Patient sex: M
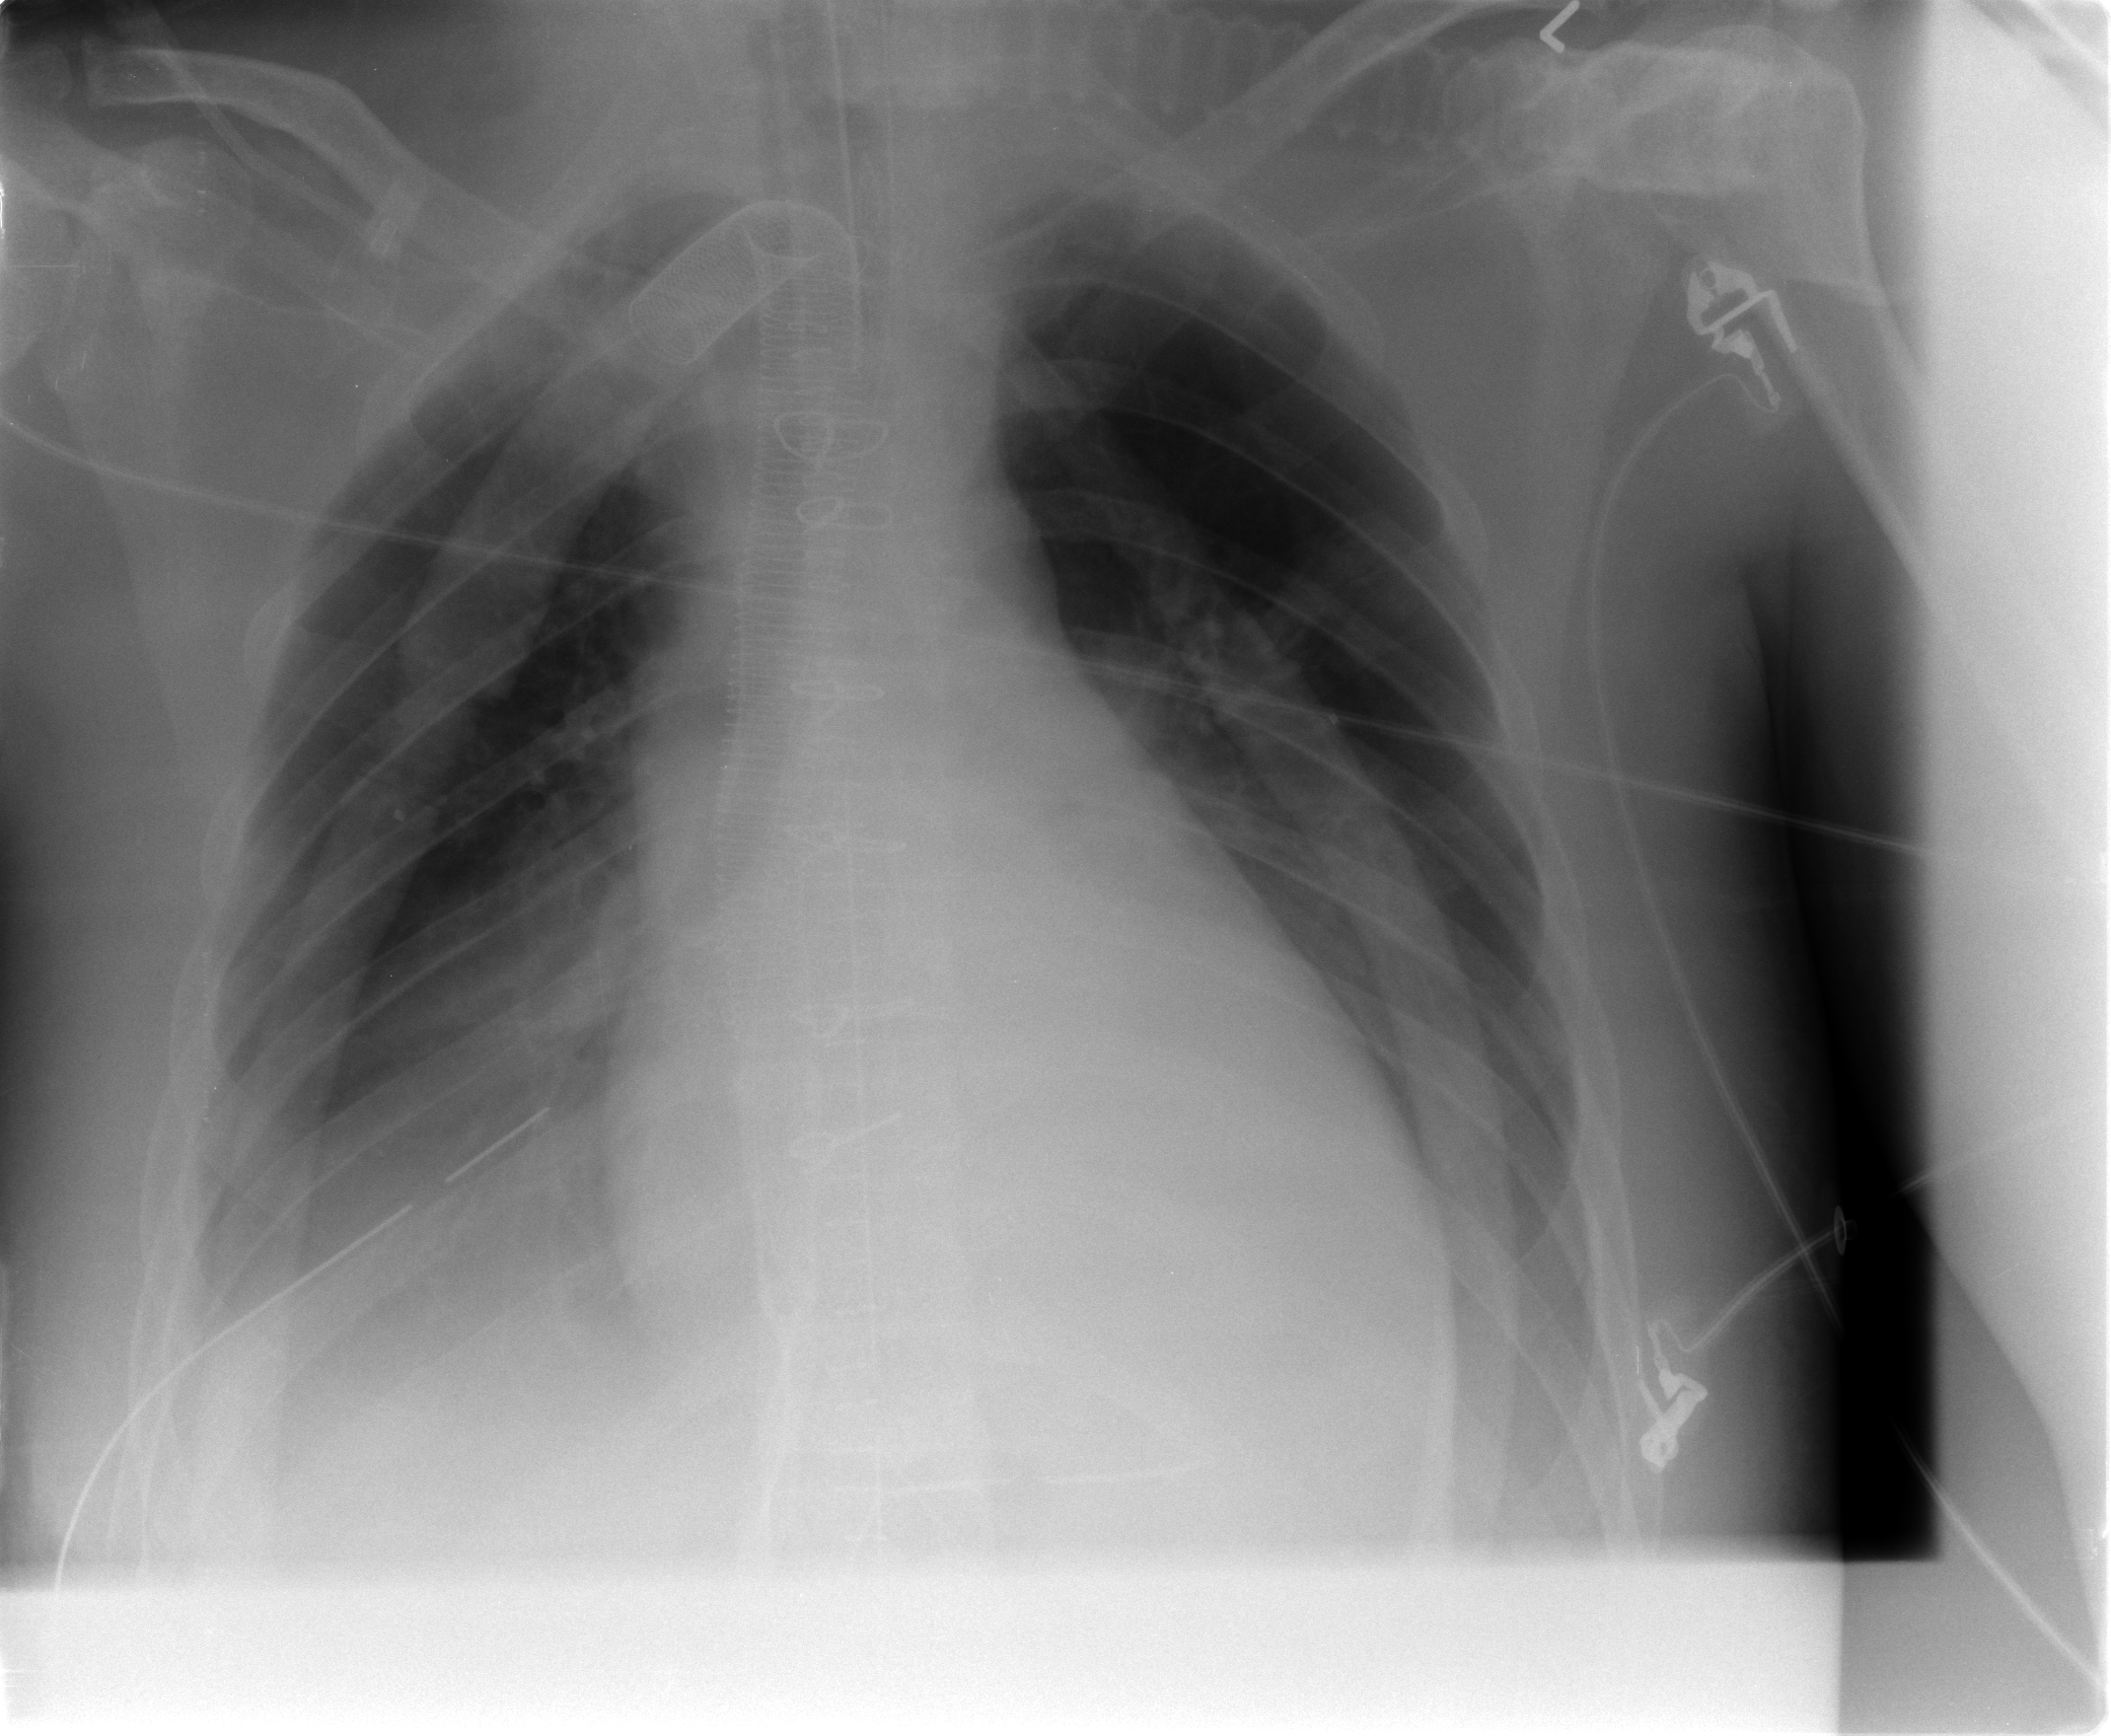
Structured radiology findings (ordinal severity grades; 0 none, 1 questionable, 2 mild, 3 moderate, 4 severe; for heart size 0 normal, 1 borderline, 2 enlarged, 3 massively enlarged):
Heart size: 2
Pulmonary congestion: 0
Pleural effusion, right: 2
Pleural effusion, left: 2
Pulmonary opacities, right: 0
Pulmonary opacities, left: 0
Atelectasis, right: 2
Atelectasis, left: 2